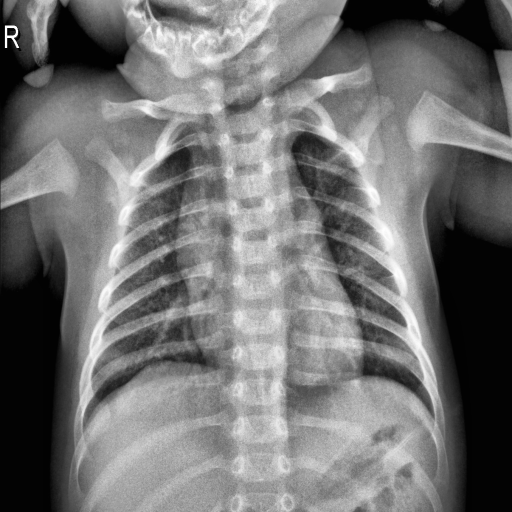
Finding: NORMAL